Question: Please bear with me as I am a beginner at VBA.
I am trying to open an excel file through a website using VBA. The address (path) of the file changes from month to month. For example:
- In July, the file name is: <URL>
The problem is that I never know in advance when the new file for the month is going to be published. Therefore, I need to check in the VBA code if the current month file exist, if not, I would just open the previous month file.
This is what I have tried:
'''
Dim DirFile As String
Dim wbA As Workbook
DirFile = "http://www.clevelandfed.org/research/data/inflation_expectations/" & Format(Now, "YYYY") & "/" & Format(Now, "MMMM") & "/excel1.xls"
' Check if the file for current month does not exist, open previous month's file
If Len(Dir(DirFile)) = 0 Then
Set wbA = Workbooks.Open("http://www.clevelandfed.org/research/data/inflation_expectations/" & Format(Now, "YYYY") & "/" & Format(DateAdd("m", -1, Date), "MMMM") & "/excel1.xls", IgnoreReadOnlyRecommended:=True)
'If the current month file exists, open it
Else
Set wbA = Workbooks.Open(DirFile, IgnoreReadOnlyRecommended:=True)
End If
'''
However, this results in an error:

I am assuming this is due to the fact that this is a file that resides on a website. Could anyone please help resolve this issue?
Thank you!
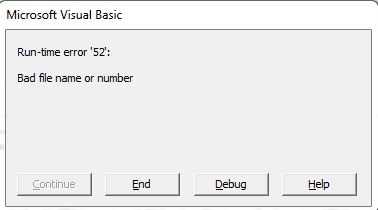
Answer: You are correct in assuming 'Dir()' doesn't work for files residing on Websites
<URL>
Returns a String representing the name of a file, directory, or folder that matches a specified pattern or file attribute, or the volume label of a drive.
What you need is the <URL>,
'''
Function URLExists(url As String) As Boolean
Dim Request As Object
Dim ff As Integer
Dim rc As Variant
On Error GoTo EndNow
Set Request = CreateObject("WinHttp.WinHttpRequest.5.1")
With Request
.Open "GET", url, False
.Send
rc = .StatusText
End With
Set Request = Nothing
If rc = "OK" Then URLExists = True
Exit Function
EndNow:
End Function
'''
Then use the function in your Macro
'''
If URLExists(DirFile) = 0 Then
Set wbA = Workbooks.Open("http://www.clevelandfed.org/research/data/inflation_expectations/" & Format(Now, "YYYY") & "/" & Format(DateAdd("m", -1, Date), "MMMM") & "/excel1.xls", IgnoreReadOnlyRecommended:=True)
wbA.Activate
'If the current month file exists, open it
Else
Set wbA = Workbooks.Open(DirFile, IgnoreReadOnlyRecommended:=True)
End If
'''